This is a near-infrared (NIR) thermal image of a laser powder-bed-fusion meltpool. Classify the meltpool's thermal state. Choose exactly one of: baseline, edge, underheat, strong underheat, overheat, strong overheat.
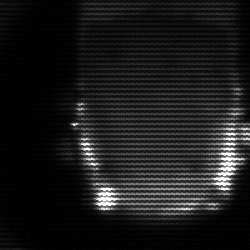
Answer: baseline